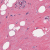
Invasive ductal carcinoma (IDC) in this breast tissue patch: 0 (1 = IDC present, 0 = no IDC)